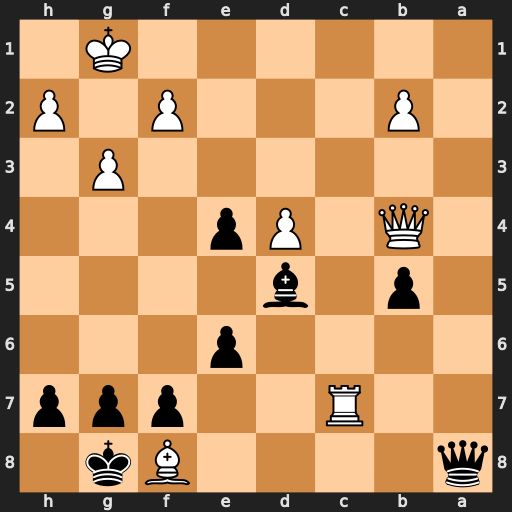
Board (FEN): q4Bk1/2R2ppp/4p3/1p1b4/1Q1Pp3/6P1/1P3P1P/6K1
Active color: b
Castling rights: -
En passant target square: -
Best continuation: Qa1+ Kg2 e3+ f3 e2